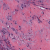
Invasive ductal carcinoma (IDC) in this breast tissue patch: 0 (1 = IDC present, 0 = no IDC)